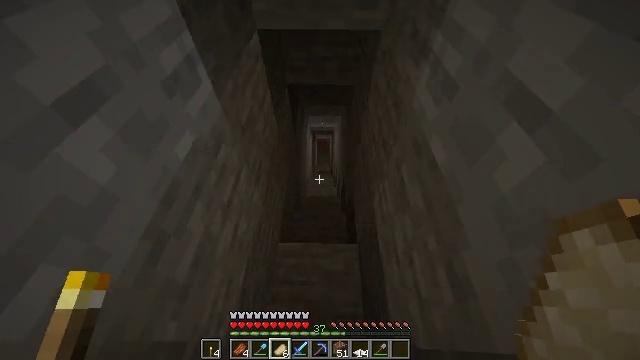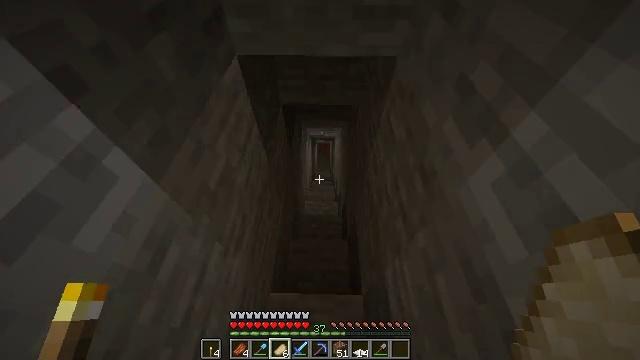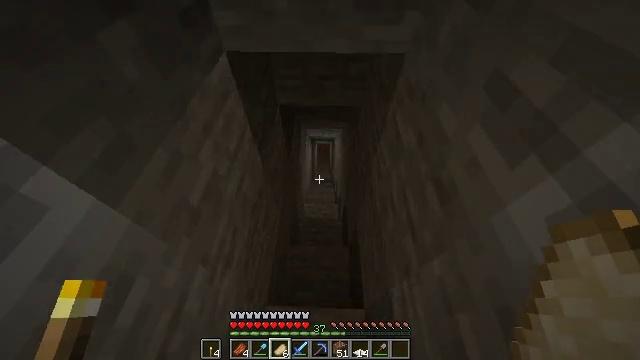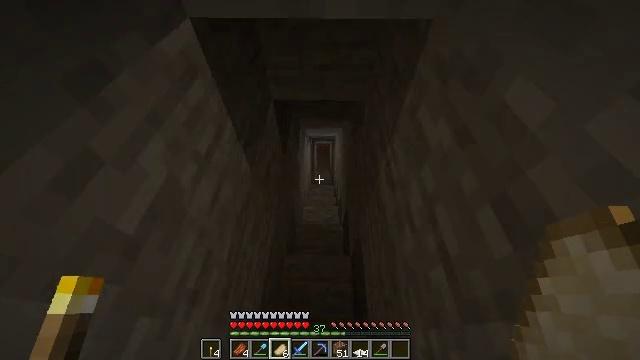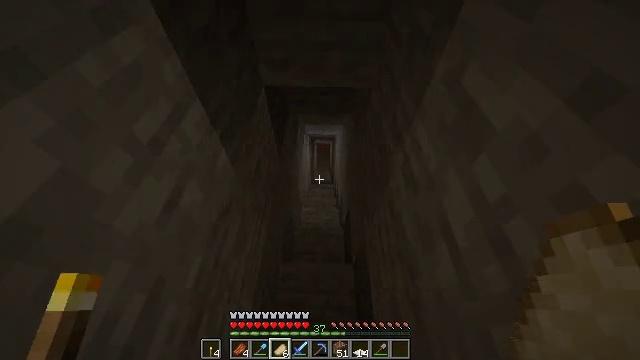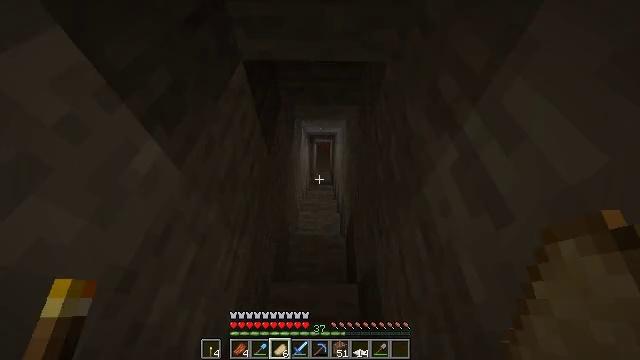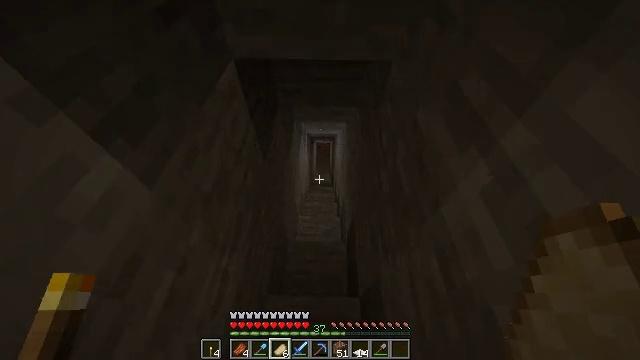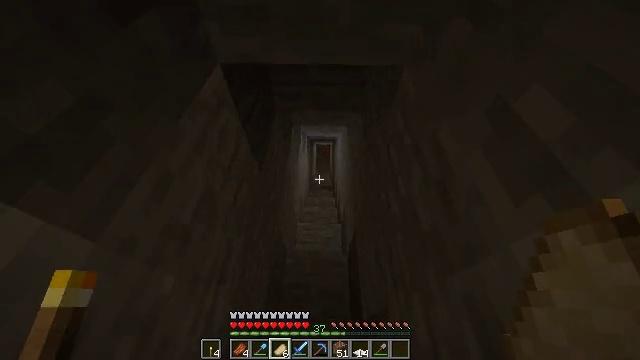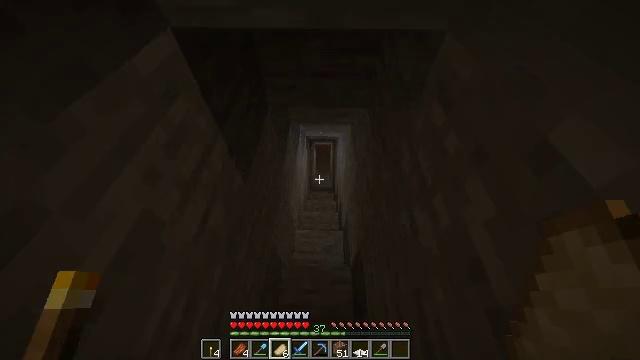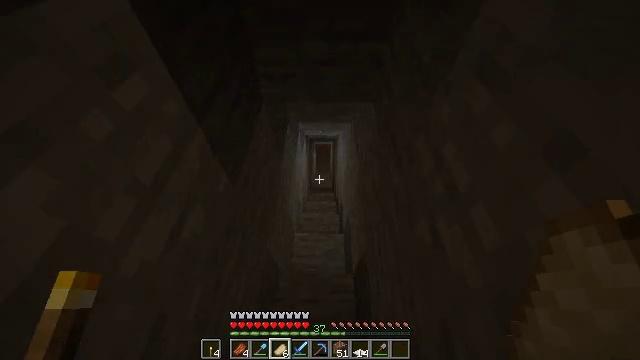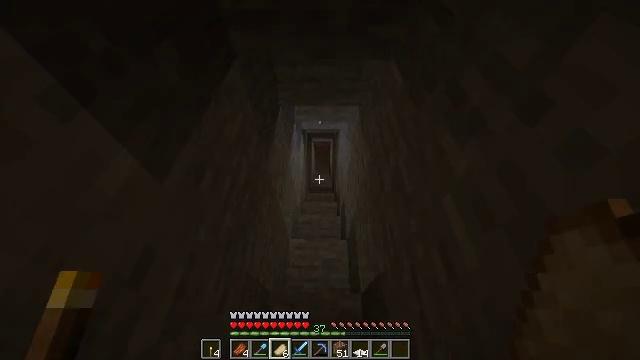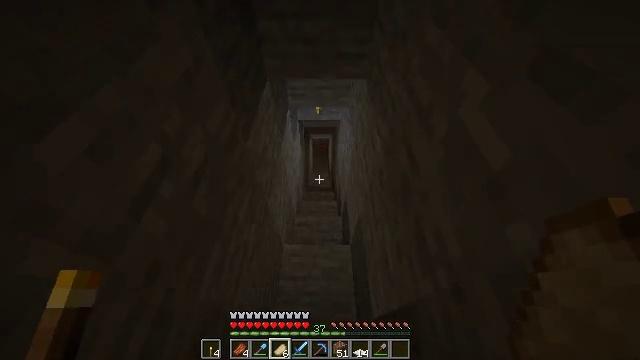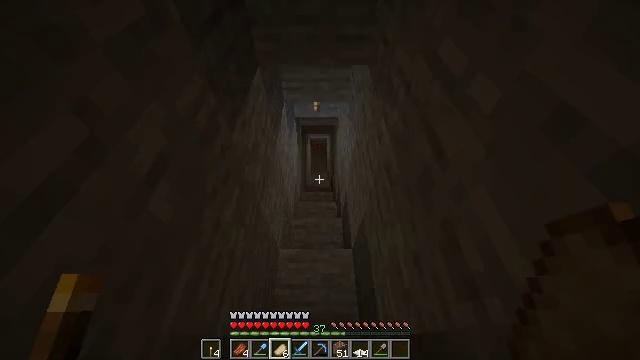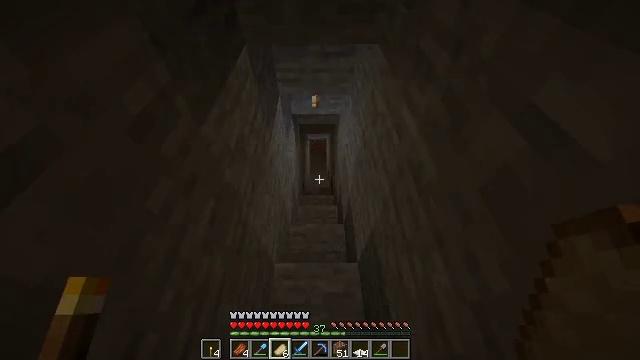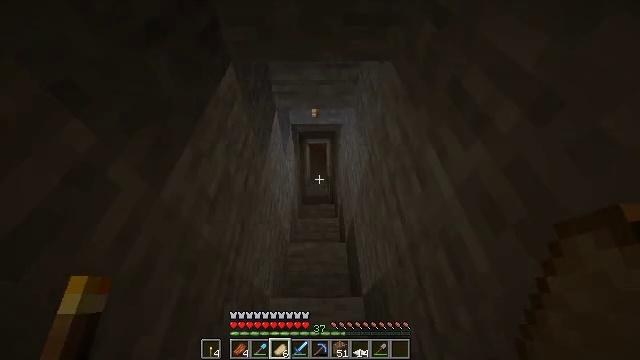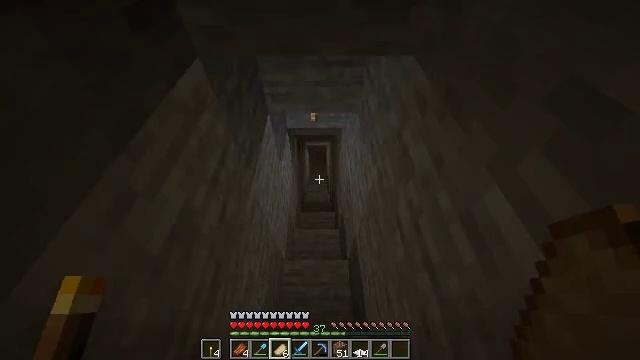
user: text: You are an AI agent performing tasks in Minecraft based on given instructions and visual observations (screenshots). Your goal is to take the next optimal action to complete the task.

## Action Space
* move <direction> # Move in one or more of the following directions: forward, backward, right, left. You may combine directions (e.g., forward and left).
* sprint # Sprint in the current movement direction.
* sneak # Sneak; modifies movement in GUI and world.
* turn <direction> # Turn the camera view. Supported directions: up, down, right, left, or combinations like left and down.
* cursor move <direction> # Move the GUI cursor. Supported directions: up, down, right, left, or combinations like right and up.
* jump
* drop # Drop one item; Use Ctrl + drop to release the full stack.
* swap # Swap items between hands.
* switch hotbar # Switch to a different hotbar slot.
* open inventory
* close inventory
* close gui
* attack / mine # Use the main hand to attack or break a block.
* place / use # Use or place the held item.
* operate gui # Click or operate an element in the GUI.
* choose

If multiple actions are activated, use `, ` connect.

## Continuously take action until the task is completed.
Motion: motion action
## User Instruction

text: Mine the smithing table.
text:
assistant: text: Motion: move forward, sprint
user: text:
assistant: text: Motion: move forward, sprint
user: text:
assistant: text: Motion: move forward
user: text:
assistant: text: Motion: move forward
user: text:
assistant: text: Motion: move forward
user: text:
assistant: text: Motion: move forward
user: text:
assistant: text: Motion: move forward
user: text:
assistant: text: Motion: move forward, sprint
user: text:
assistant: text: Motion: move forward, sprint
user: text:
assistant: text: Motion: move forward, sprint
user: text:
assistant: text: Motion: move forward
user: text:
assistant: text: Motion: move forward
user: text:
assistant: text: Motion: move forward
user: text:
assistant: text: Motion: move forward
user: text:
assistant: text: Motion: move forward
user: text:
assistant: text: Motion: move forward
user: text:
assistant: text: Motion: move forward
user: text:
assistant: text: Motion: move forward
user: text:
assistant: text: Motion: move forward
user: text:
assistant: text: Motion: move forward
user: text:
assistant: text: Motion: move forward
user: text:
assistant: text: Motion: move forward, sprint
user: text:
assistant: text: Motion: move forward, sprint
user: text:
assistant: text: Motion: move forward
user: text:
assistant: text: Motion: move forward
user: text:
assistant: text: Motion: move forward
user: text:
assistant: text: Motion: move forward
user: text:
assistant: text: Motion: move forward, sprint
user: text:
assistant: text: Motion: move forward, sprint
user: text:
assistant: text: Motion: move forward, sprint